Question: I've created a web app that gets the JqTree "coordinates" and send these coordinates 'var POSITIONS' to my server to be gotten by my servlet that will create a file containing those "coordinates", however, . Could you help me?
Thanks in advance.
I made kind of a chart right below explaining my idea.

'''
$(document).ready(function() {
var POSITIONS;
//var data is a dynamic JSON file that should be created in the backend.
var data = [{
label: 'node1',
id: 1,
children: [{
label: 'child1',
id: 2
}, {
label: 'child2',
id: 3
}]
}, {
label: 'node2',
id: 4,
children: [{
label: 'child3',
id: 5
}]
}];
$('#tree1').tree({
data: data,
autoOpen: true,
dragAndDrop: true
});
console.log($('#tree1').tree('toJson')); //This will give you the loading jqtree structure.
$('#tree1').bind(
'tree.move',
function(event) {
event.preventDefault();
// do the move first, and _then_ POST back.
event.move_info.do_move();
console.log($(this).tree('toJson')); //this will give you the latest tree.
POSITIONS = $(this).tree('toJson');
alert(POSITIONS);
$.post('http://MyServer', {
tree: $(this).tree('toJson')
});
alert("done"); //this will post the json of the latest tree structure.
}
);
});
'''
'''
$(function() {
alert("file has been successfully sent");
var data = new FormData();
data.append("custom_css", POSITIONS);
$.ajax({
url: 'myserver',
type: 'POST',
data: data,
cache: false,
dataType: 'json',
processData: false,
contentType: false,
success: function(response) {
alert("file has been successfully sent");
},
error: function(jqXHR, textStatus, errorThrown) {
alert('ERRORS: ' + textStatus);
}
});
});
'''
'''
package com.srccodes.example;
import java.io.IOException;
import java.io.PrintWriter;
import javax.servlet.ServletException;
import javax.servlet.annotation.WebServlet;
import javax.servlet.http.HttpServlet;
import javax.servlet.http.HttpServletRequest;
import javax.servlet.http.HttpServletResponse;
/**
* Servlet implementation class HelloWorld
*/
@WebServlet("/HelloWorld")
public class HelloWorld extends HttpServlet {
private static final long serialVersionUID = 1L;
/**
* @see HttpServlet#HttpServlet()
*/
public HelloWorld() {
super();
// TODO Auto-generated constructor stub
}
/**
* @see HttpServlet#doGet(HttpServletRequest request, HttpServletResponse response)
*/
protected void doGet(HttpServletRequest request, HttpServletResponse response) throws ServletException, IOException {
response.setContentType("text/html");
PrintWriter printWriter = response.getWriter();
printWriter.println("<h1>Hello World!</h1>");
String position = "JQTREE POSITIONS";
PrintWriter writer = new PrintWriter("Positions.txt", "UTF-8");
writer.println(position);
writer.close();
}
/**
* @see HttpServlet#doPost(HttpServletRequest request, HttpServletResponse response)
*/
protected void doPost(HttpServletRequest request, HttpServletResponse response) throws ServletException, IOException {
// TODO Auto-generated method stub
}
}
'''
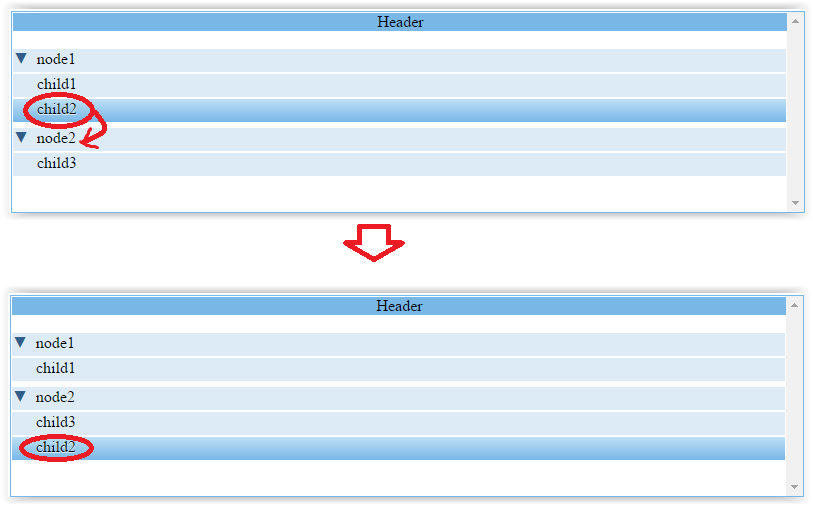
Answer: >
1. Your .ajax url should match with @WebServlet() mapping. In your case "/HelloWorld"
2. Since you are POSTing the data, you should override doPost() method in your servlet.
3. Finally in your doPost() method, retrieve the data from "custom_css" variable like .. request.getParameter("custom_css")
4. Proceed with your rest of business logic.
---
---
'''
$.ajax({
url: '/HelloWorld',
type: 'POST',
data: data,
cache: false,
'''
---
'''
protected void doPost(HttpServletRequest request, HttpServletResponse response) throws ServletException, IOException {
request.getParameter("custom_css")
// Proceed with your business logic here, using above data
//
//
//
//
}
'''